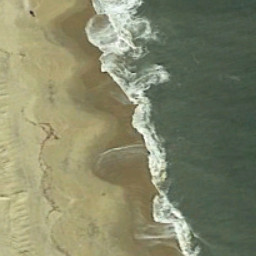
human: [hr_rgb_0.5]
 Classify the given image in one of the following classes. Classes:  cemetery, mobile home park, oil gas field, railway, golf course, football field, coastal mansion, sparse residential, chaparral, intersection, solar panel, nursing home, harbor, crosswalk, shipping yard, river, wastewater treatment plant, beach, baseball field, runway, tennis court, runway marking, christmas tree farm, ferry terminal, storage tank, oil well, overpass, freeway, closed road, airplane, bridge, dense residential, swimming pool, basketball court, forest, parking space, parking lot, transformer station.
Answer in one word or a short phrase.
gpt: beach